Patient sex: M
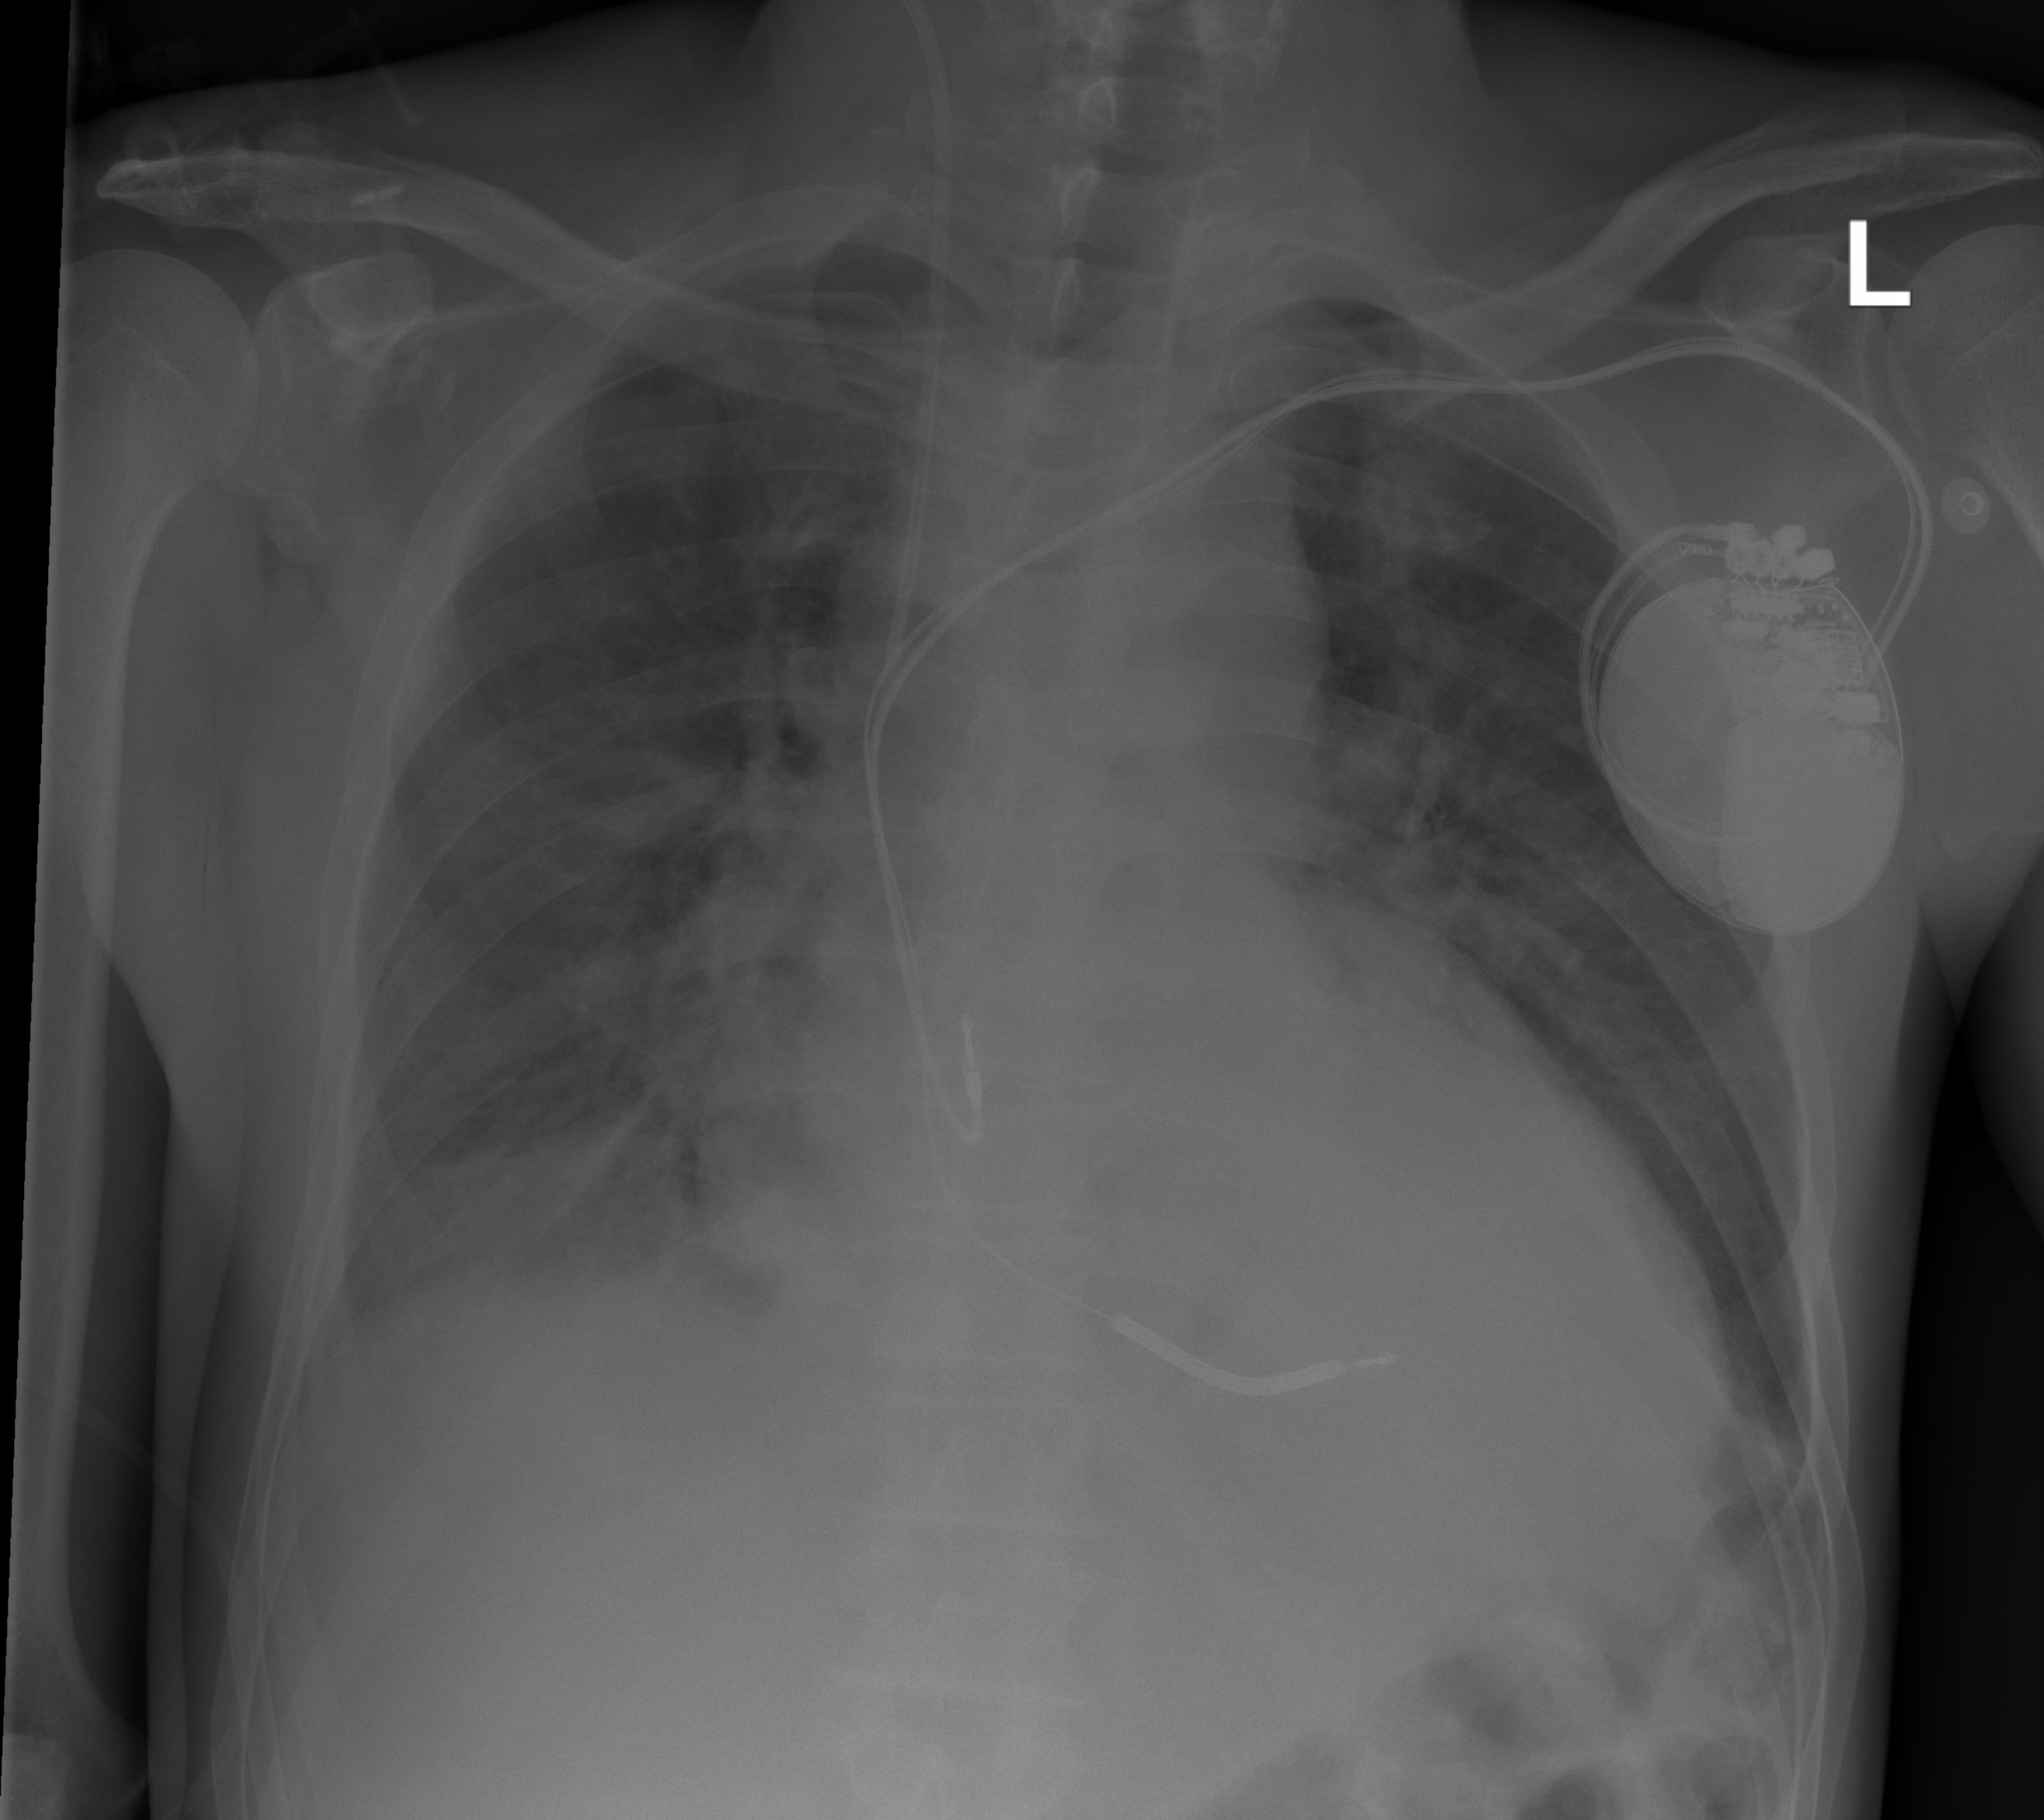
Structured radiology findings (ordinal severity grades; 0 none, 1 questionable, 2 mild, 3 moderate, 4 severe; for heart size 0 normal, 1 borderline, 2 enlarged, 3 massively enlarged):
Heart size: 2
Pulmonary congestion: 2
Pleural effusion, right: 2
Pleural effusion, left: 1
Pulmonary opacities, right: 2
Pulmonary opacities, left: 1
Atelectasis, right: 2
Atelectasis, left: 1